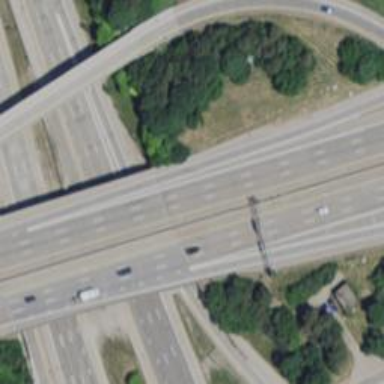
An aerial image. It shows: Motorway junction.